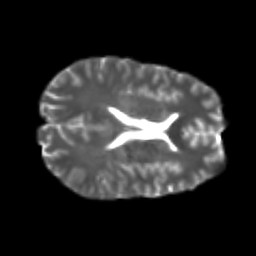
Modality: T2w
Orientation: axial
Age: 21
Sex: male
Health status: healthy
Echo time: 0.074 s